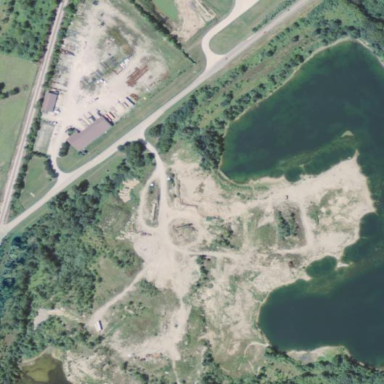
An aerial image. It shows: Quarry area.